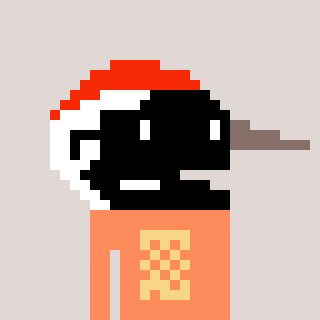
a pixel art character with square black sunglasses, a crane-shaped head and a peachy-colored body on a warm background